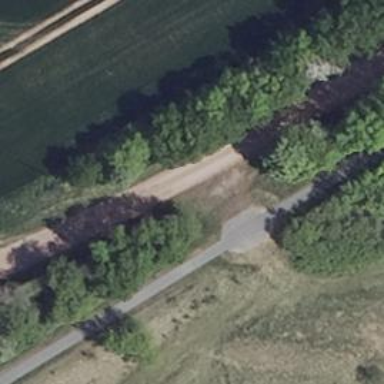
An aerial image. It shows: Asphalt path along historic railway.